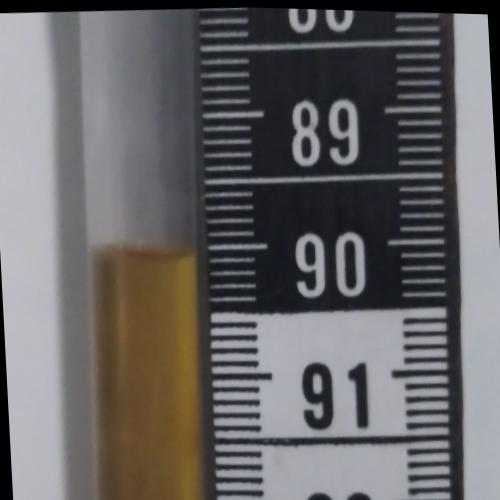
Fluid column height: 90.1 cm